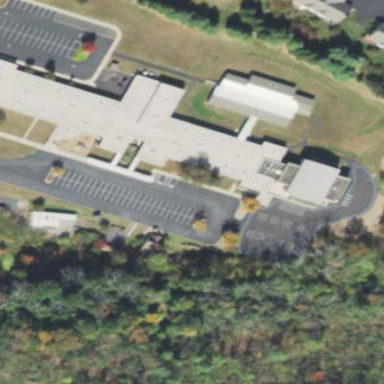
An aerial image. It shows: School building or complex.